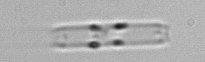
Label: Cerataulina_pelagica